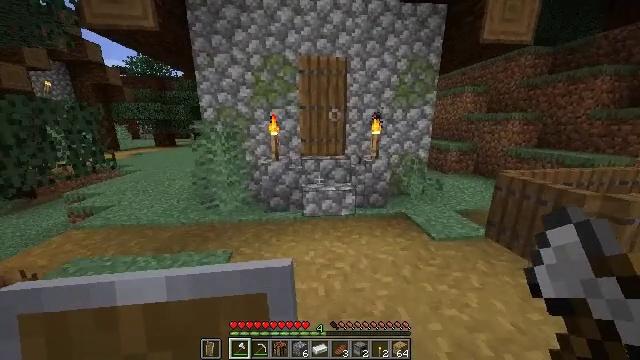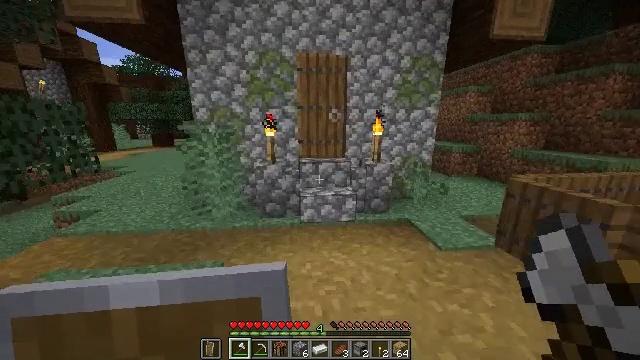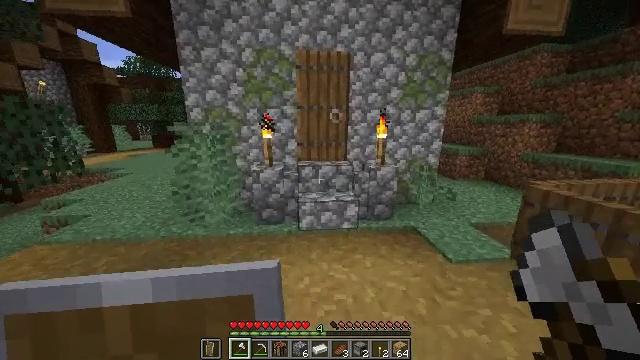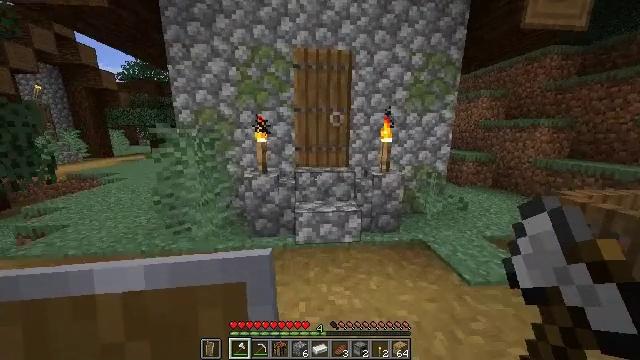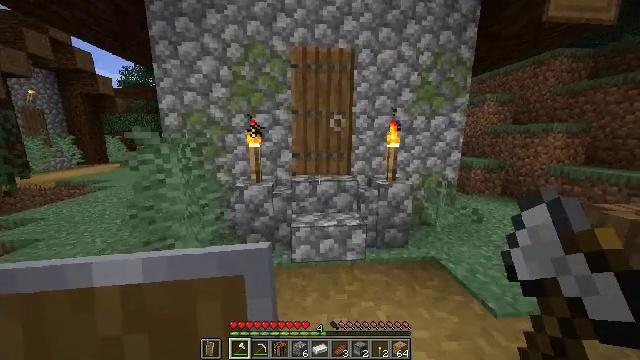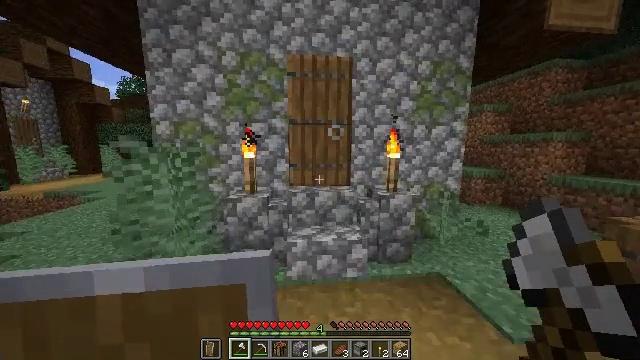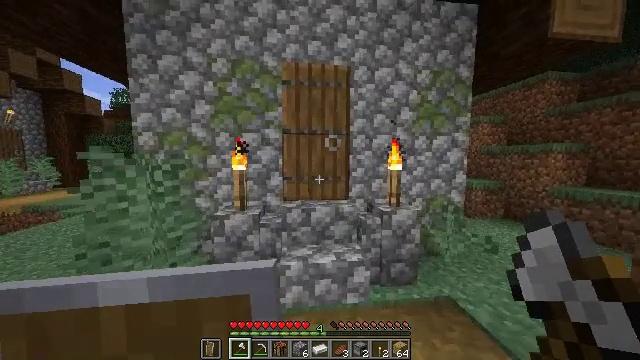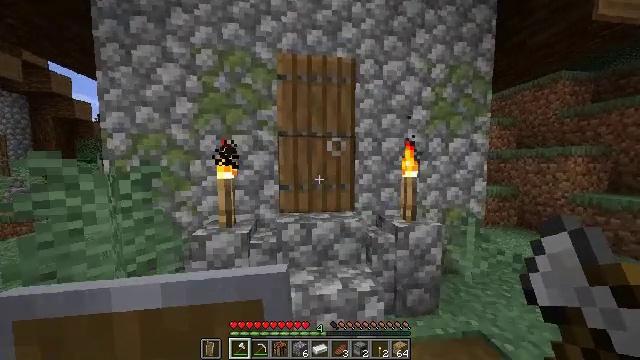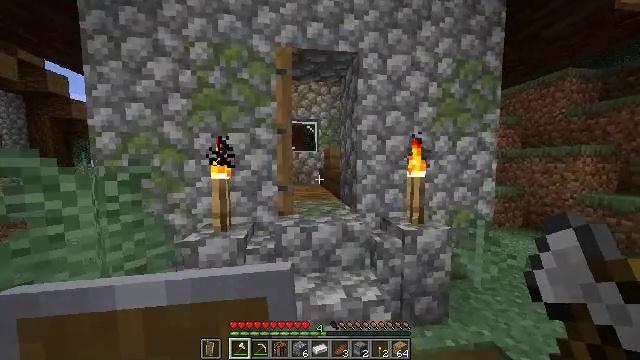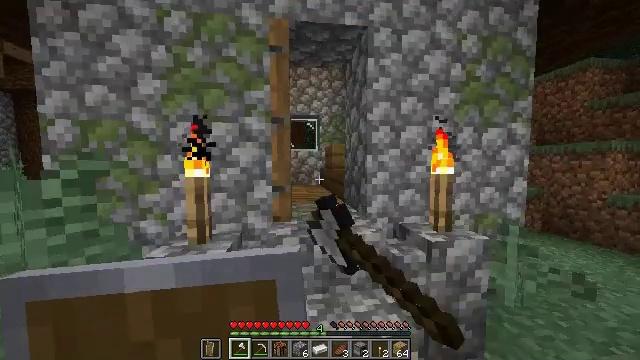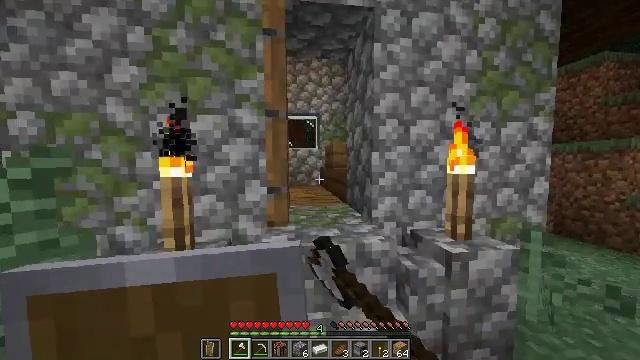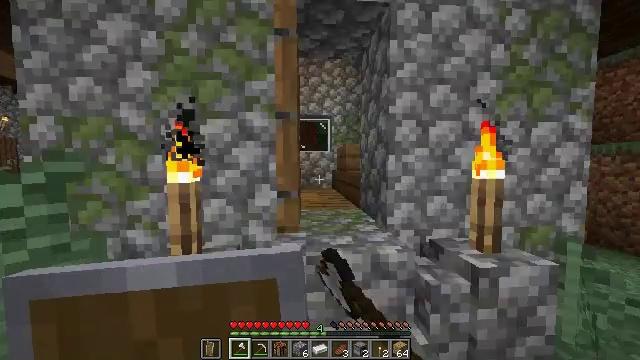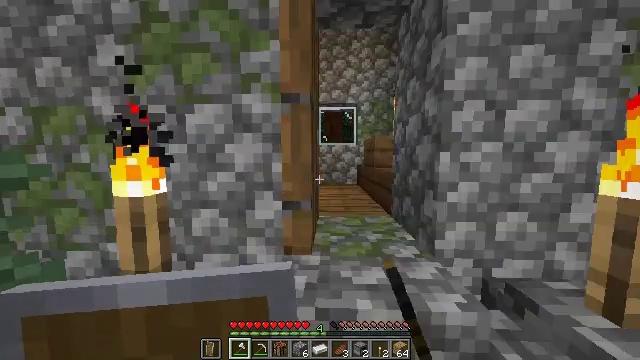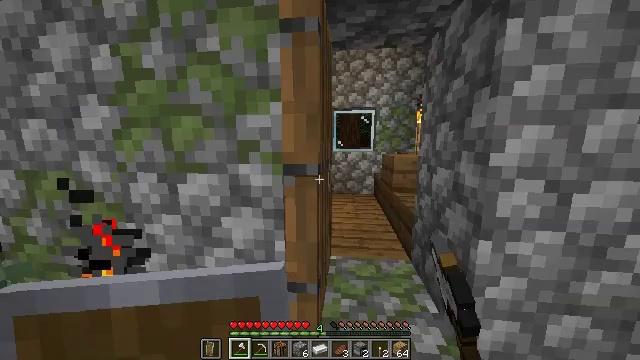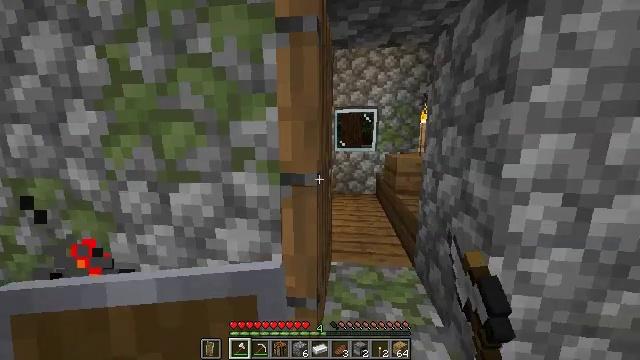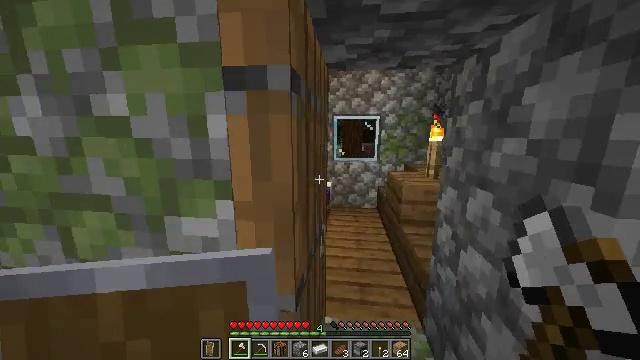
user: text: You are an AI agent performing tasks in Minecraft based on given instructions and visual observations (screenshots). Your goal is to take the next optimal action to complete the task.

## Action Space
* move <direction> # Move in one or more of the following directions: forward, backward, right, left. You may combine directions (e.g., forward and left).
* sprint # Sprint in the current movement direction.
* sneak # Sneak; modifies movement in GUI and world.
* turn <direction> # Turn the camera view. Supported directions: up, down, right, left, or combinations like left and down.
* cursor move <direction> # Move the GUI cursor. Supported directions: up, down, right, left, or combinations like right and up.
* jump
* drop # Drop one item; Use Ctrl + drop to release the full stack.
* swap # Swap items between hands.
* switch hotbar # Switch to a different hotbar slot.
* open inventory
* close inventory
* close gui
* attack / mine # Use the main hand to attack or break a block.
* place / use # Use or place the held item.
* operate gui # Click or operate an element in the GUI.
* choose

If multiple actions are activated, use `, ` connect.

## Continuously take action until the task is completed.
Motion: motion action
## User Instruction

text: Mine the blue bed to pick it up.
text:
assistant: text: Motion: move forward, sprint
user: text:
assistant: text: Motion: move forward, sprint
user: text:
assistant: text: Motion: move forward, sprint, turn up
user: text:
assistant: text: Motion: move forward, sprint, turn up
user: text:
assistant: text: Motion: move forward, sprint, turn up
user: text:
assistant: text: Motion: move forward, sprint, turn right and up
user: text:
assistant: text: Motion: move forward, sprint, turn up
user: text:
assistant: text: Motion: move forward, sprint, use / place
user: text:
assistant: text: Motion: move forward, sprint, use / place
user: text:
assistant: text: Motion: move forward, sprint, use / place
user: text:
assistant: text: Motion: move forward, sprint, turn left
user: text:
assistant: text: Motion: move forward, sprint, turn left and down
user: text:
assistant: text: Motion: move forward, sprint, turn left and down
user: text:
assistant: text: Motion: move forward, sprint
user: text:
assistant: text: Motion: move forward, sprint, turn down
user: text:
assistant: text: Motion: move forward, sprint, turn down
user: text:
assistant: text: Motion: move forward, sprint, turn right and down
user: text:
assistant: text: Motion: move forward and move right, sprint, turn right and down
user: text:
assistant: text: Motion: move forward and move right, sprint
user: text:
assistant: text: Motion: move forward and move right, sprint, turn down
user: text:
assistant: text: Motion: move forward and move right, sprint, turn left and down
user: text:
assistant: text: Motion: move forward and move right, sprint, turn left and down
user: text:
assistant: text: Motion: move forward and move right, sprint, turn left
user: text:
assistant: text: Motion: move forward and move right, sprint
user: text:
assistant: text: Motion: move forward, sprint
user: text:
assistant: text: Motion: move forward, sprint, turn left
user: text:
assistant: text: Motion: move forward, sprint, turn left
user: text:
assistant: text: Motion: move forward, sprint
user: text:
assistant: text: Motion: move forward, sprint
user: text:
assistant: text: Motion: move forward, sprint